Question: Telerik's RadGrid displays value twice, if 'GridTemplateColumn' has 'UniqueName' attribute and '<ItemTemplate>' tag.
'''
<telerik:GridTemplateColumn HeaderText="Name" UniqueName="Name">
<ItemTemplate><%# Eval("Name") %></ItemTemplate>
<EditItemTemplate><asp:TextBox ID="txtProductName" runat="server" Text='<%# Eval("Name") %>' Width="100%" MaxLength="256" /></EditItemTemplate>
</telerik:GridTemplateColumn>
'''
If I remove 'ItemTemplate' tag, it displays the value just once, but I would like to format the value conditionally, for which I think I need 'ItemTemplate' tag as I dont want to update my object's property (in this case, 'Name') itself.
I need 'UniqueName' attribute as its used in NestedHierarchy tables. How do I keep control over the display value and display it just once?
One more problem with having 'ItemTemplate' tag is, the Expand/Collapse buttons are not present in the grid. I want them to be present.

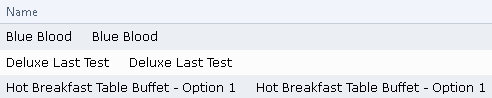
Answer: You can alter the column on item data bind event 'RadGrid1_ItemDataBound'.
'''
protected void RadGrid1_ItemDataBound(object sender, GridItemEventArgs e)
{
if (e.Item is GridDataItem && !e.Item.IsInEditMode)
{
var dataBoundItem = e.Item as GridDataItem;
var dto = (yourDto)e.Item.DataItem;
dataBoundItem["Name"] = dto.Name + " special";
}
}
'''